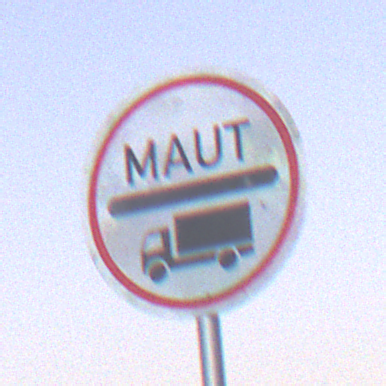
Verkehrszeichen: Mautpflicht
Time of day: Dusk
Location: Outdoor (Nature)
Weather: Clear
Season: NotSpecified
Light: Natural